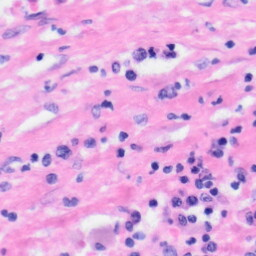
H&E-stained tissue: Liver